Aerial crown-view tile of a tropical tree (Barro Colorado Island, Panama), acquired 20241014:
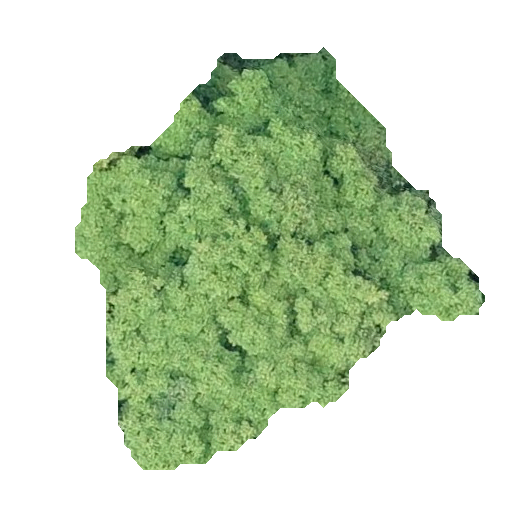
Species: Tachigali panamensis
GBIF accepted scientific name: Tachigali panamensis
Crown area: 160.93 m²